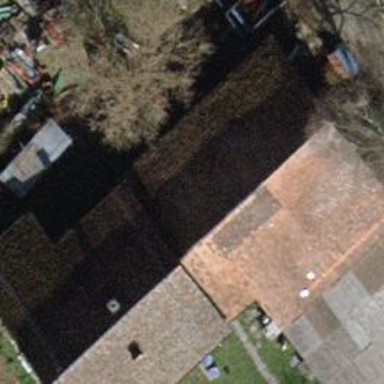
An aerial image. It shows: Farm building.